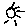
Label: sun